You are looking at the envelope spectrum of a bearing's vibration signal. The marked vertical lines are the theoretical fault frequencies for the outer race, inner race, rolling elements, and cage. Diagnose the bearing from this image, choosing from: normal, inner_race, outer_race, ball.
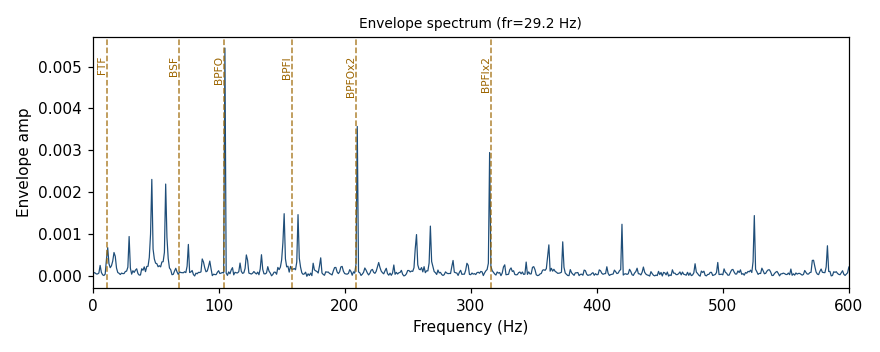
Answer: outer_race